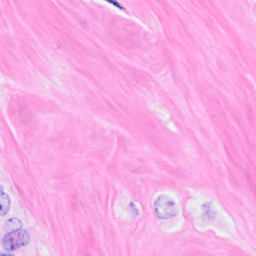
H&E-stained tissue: Breast